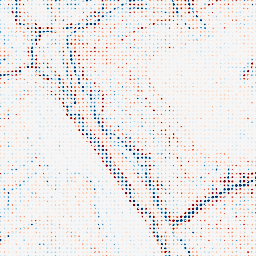
Category: edge_preserving
Decomposition family: bilateral
Decomposition parameters: d: 9
sigma_color: 150
sigma_space: 25
Upsampling method: sinc_blackman
Upsampling parameters: scale: 8
kernel_size: 4
Upsampling scale: 8